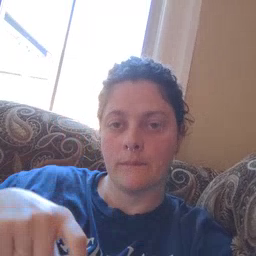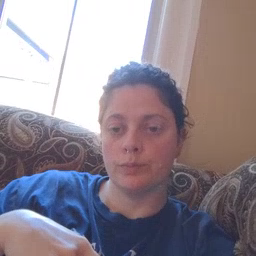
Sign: haveto